Field crop: tomato
Growth stage: 2
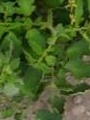
Species: tomato